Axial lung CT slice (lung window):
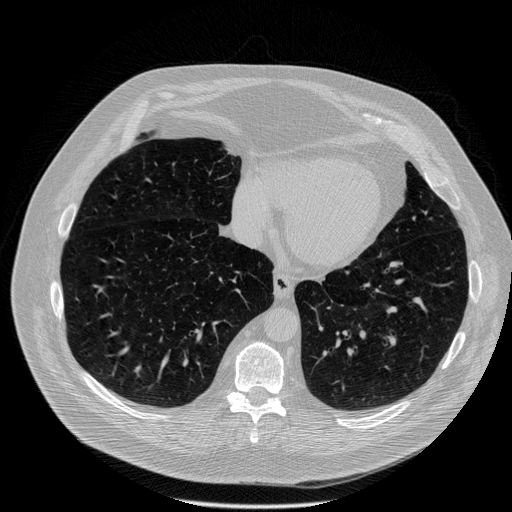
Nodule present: no